Question: '''
select sum(cases) as [Total cases], sum(deaths) as [Total deaths]
FROM [myschema].[metrics]
'''

Can we get by pivot/unpivot function?
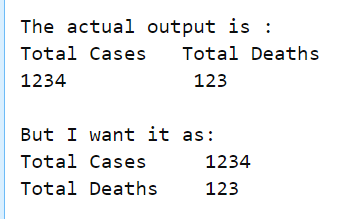
Answer: You could use UNPIVOT to get the desired result also:
'''
SELECT
*
FROM
(
SELECT
SUM(cases) AS total_cases,
SUM(deaths) AS total_deaths
FROM
myschema.metrics
) UNPIVOT ( value
FOR category
IN ( total_cases,
total_deaths ) );
'''
The output of the above will be:
'''
Category Value
Total_cases 1234
Total_deaths 123
'''